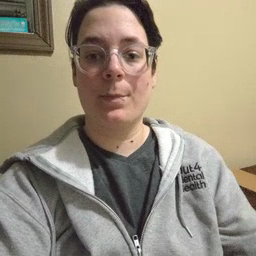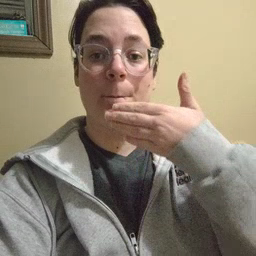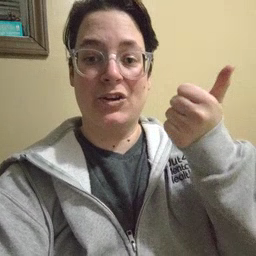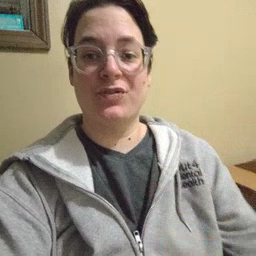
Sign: better